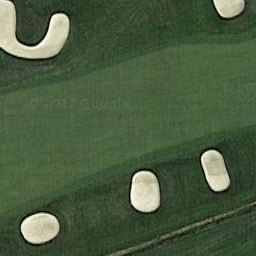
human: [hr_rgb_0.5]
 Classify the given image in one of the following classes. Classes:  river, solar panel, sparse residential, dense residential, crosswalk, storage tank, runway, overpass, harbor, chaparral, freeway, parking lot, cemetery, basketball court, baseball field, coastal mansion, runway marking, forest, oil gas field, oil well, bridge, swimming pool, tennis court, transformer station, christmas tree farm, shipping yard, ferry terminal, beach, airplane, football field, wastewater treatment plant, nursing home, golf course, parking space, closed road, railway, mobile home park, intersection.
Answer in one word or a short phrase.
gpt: golf course